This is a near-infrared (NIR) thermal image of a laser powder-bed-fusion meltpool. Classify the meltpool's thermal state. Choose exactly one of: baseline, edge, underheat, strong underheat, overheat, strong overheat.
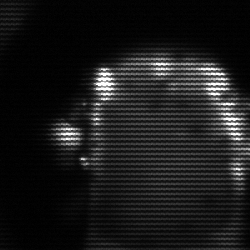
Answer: baseline